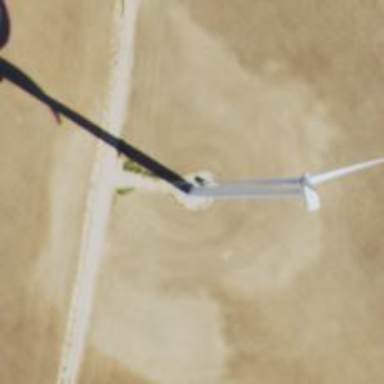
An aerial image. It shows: Wind generator powered by horizontal-axis wind turbine.